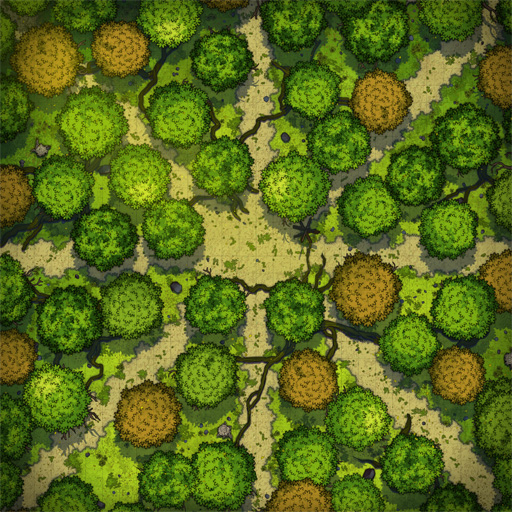
A D&D Grid Map forest with many roads (Way Forest Crossroads Map)